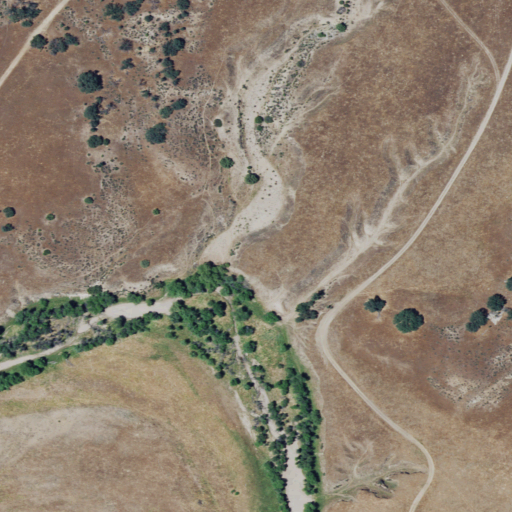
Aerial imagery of valley in California named Anderson Canyon containing grassland, shrub, woody wetlands, and open development